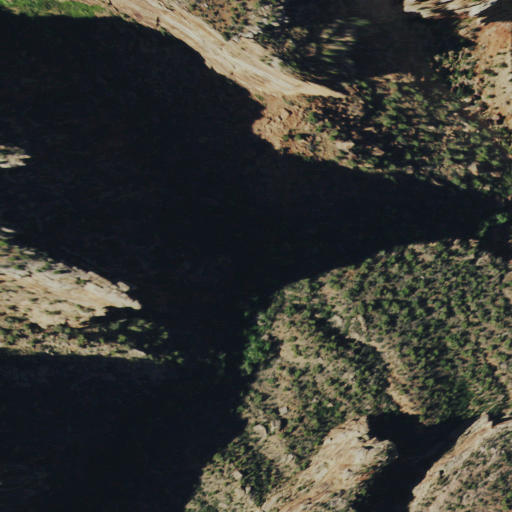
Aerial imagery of valley in Colorado named North Cottonwood Canyon containing evergreen forest and shrub